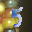
Label: 5